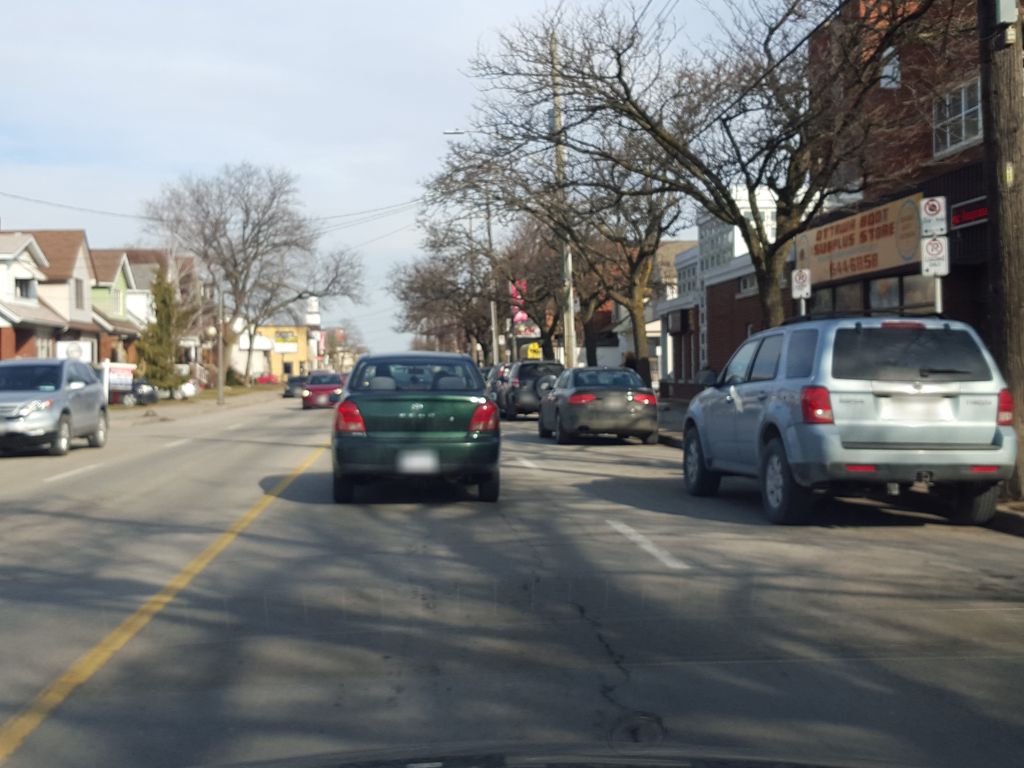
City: hamilton